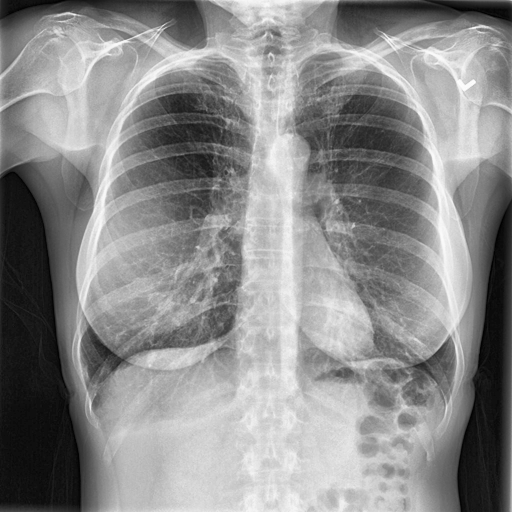
Finding: NORMAL